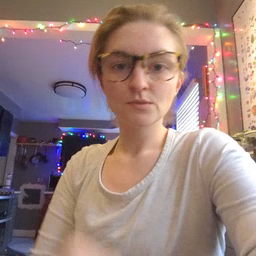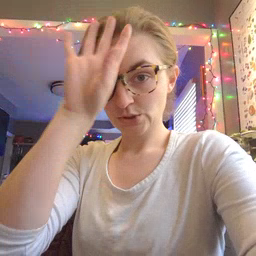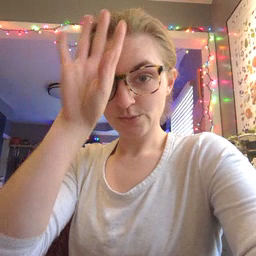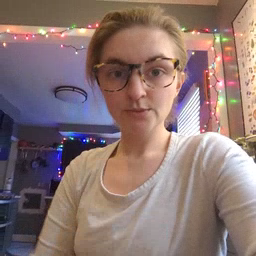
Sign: fireman